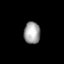
Tissue: lung
Cell type: Endothelial cells
Senescence score: 0.6035
Nuclear area (px): 344
Mean DAPI intensity: 165.116